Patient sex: F
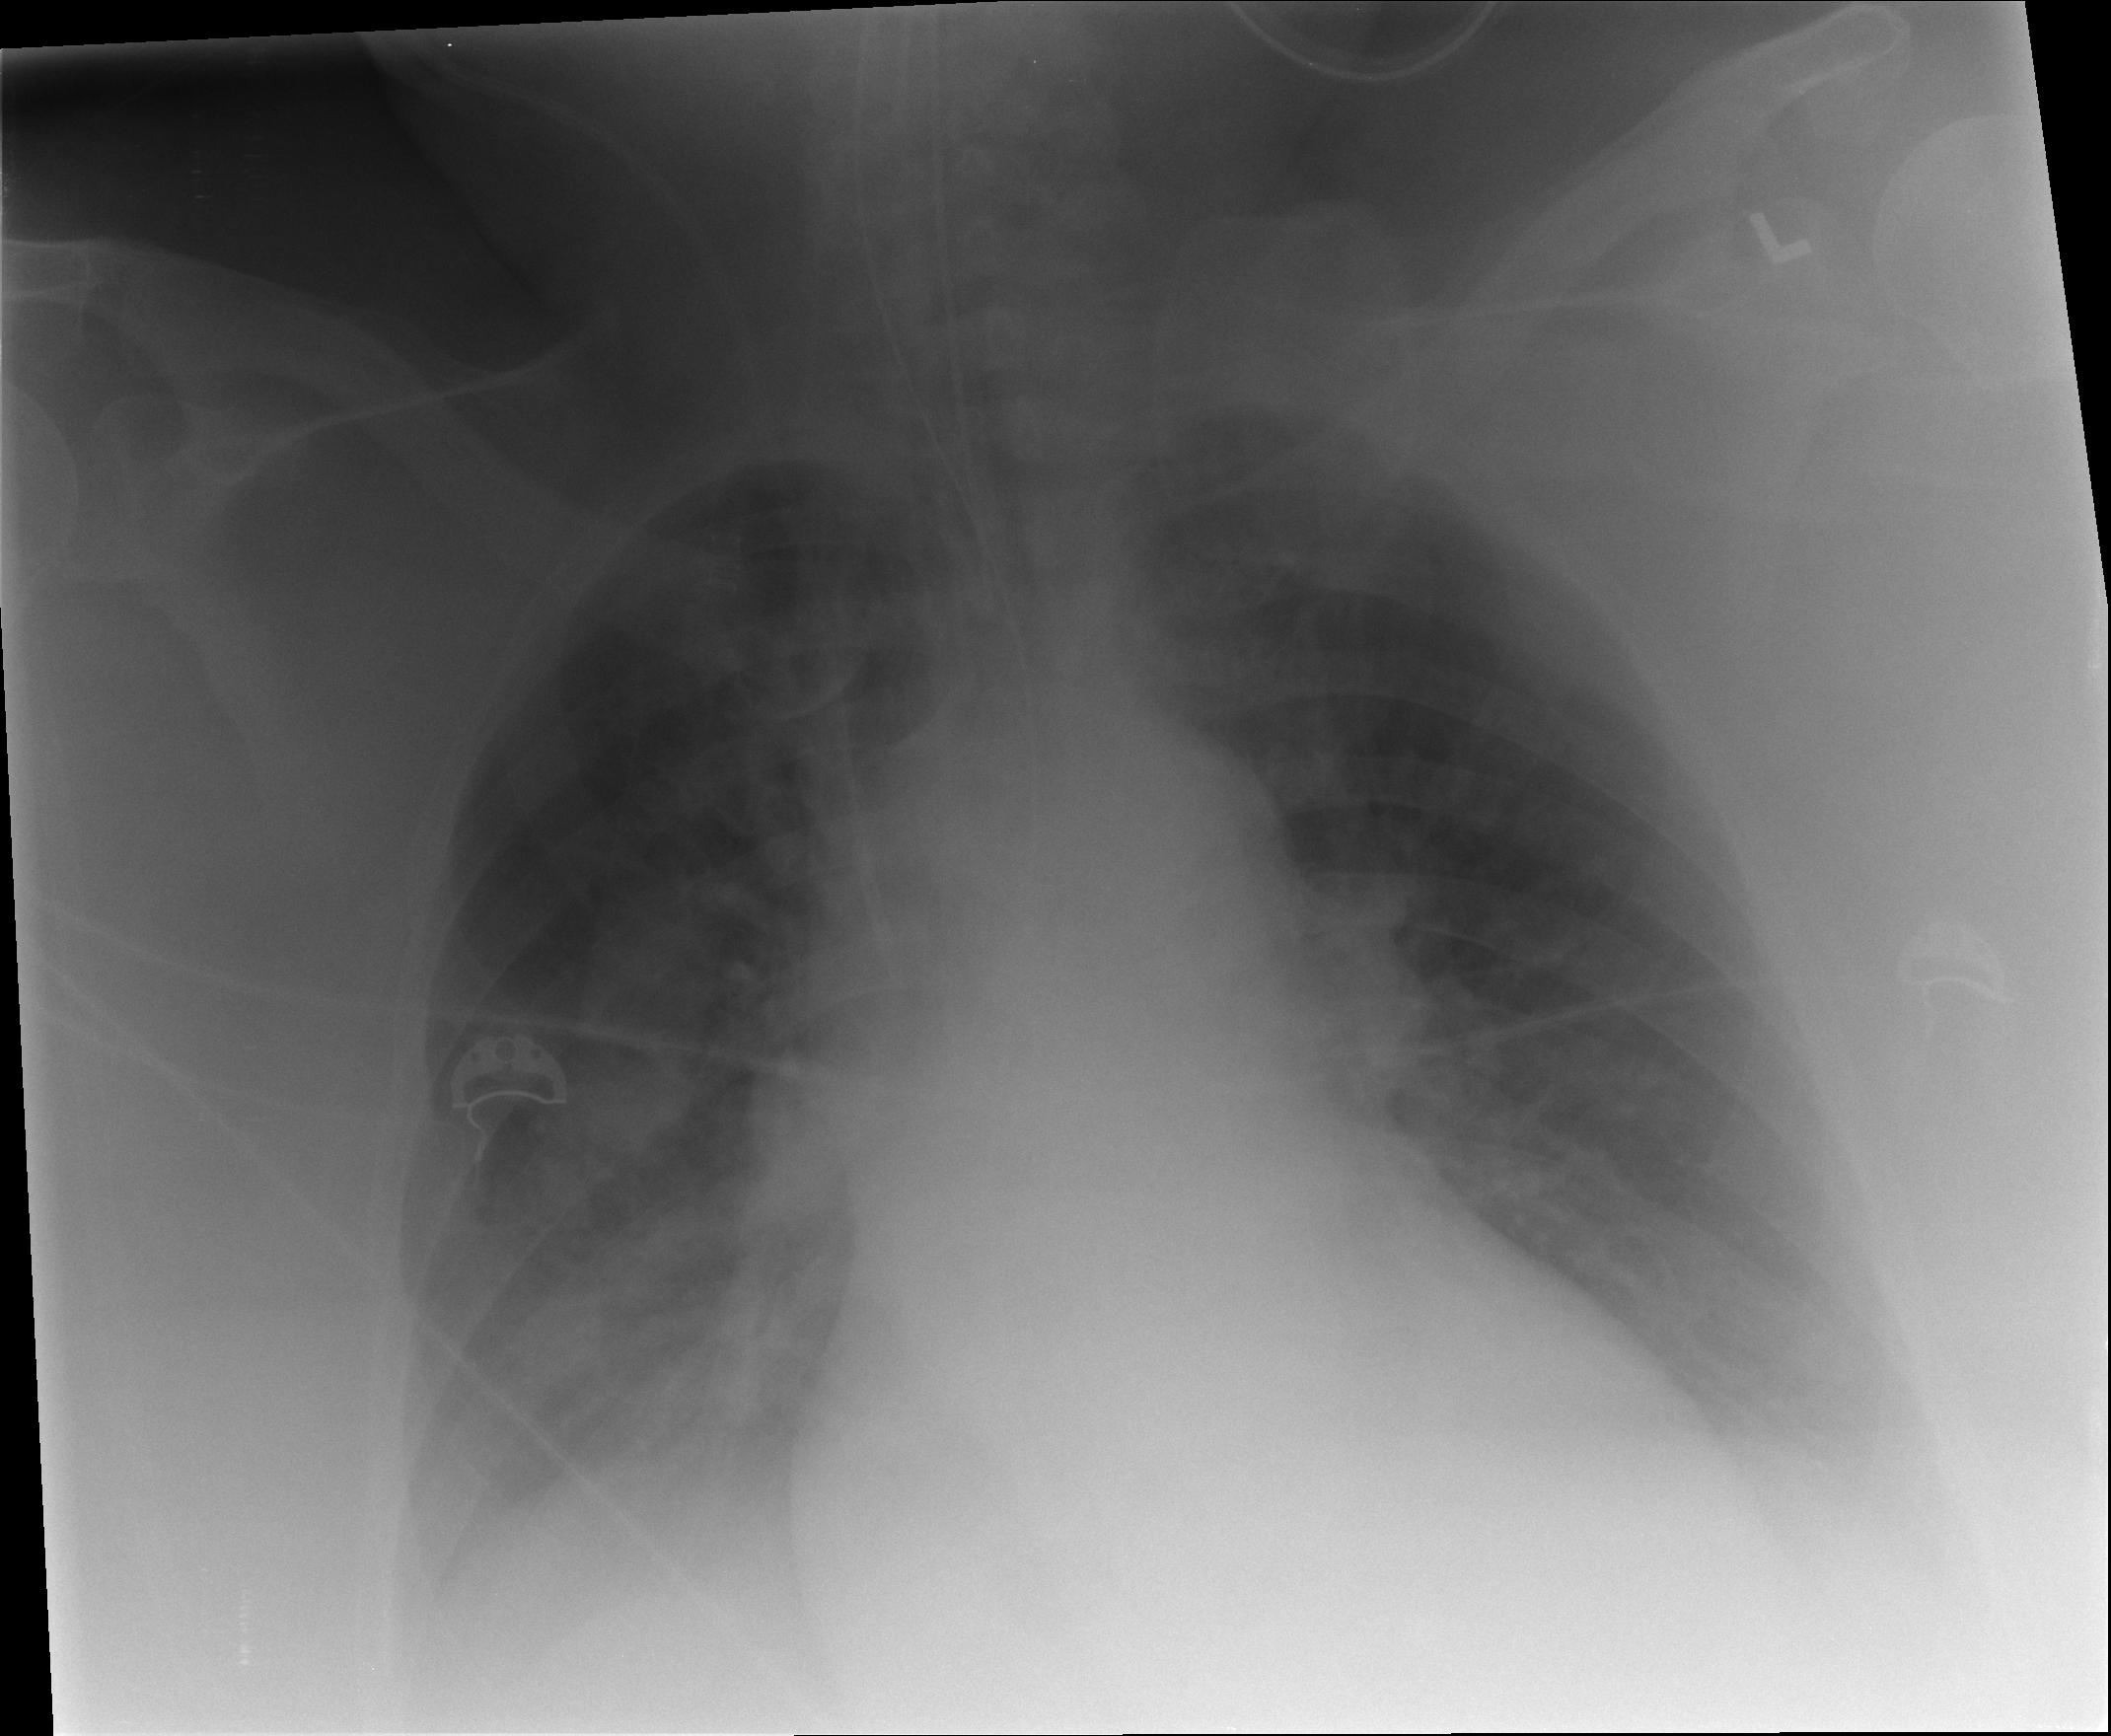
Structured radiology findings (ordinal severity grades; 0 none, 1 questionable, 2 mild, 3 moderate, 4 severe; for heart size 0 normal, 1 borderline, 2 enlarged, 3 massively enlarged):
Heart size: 2
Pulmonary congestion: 2
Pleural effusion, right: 2
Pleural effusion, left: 2
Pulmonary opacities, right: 0
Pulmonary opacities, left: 0
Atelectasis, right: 0
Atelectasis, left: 2